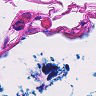
Metastatic tissue present: no